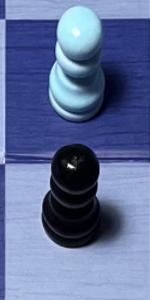
Label: Pawn_Black